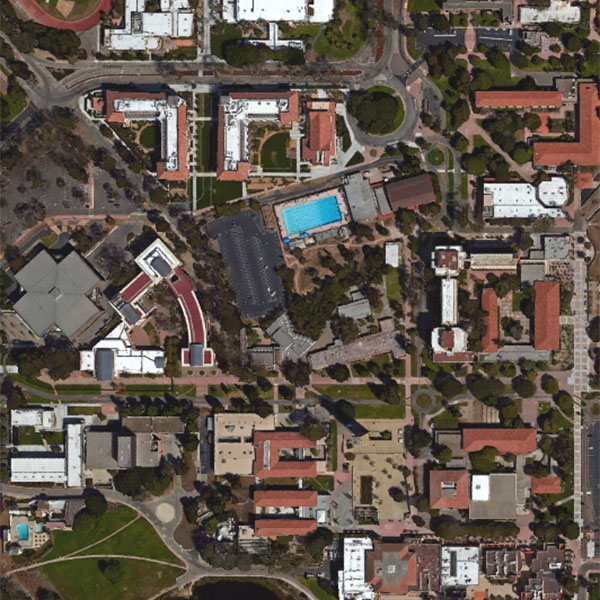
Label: School